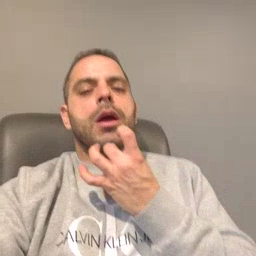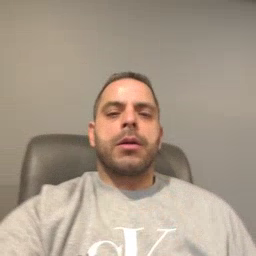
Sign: lamp